Question: I have a problem regarding drawing multiple of the same objects. They end on top of each other, and their "Object values" even get added together e.g. if a zombie has "2" movement value and there is added 2 into the current level. Then when zombies are moved, they move "4" each. This does not happen if two different objects are moved e.g. Zombie and Dragon. I have created the following code based on my project - for a simpler overview. However, the behavior is the same.
It should be mentioned the objects of the same type have the same "HashCode". I have also made comments and println to help figure out the problem. Each of the 5 objects have different position (When set). However, they are rendered on top of each other and merged (Movement).
'''
EnemyDatabase enemyDatabase;
ArrayList<Enemy> enemiesInlevel = new ArrayList<Enemy>();
void setup()
{
size(600, 600);
enemyDatabase = new EnemyDatabase();
enemyDatabase.enemies.add(new Enemy("Zombie", 3));
//If dragon is added - Then it can draw both - But only once
//enemyDatabase.enemies.add(new Enemy("Dragon", 10));
//Add 10 zombies to the level
for(int i=0; i< 5;i++)
{
//5 Zombies are created and succesfully added to the database
enemiesInlevel.add(enemyDatabase.enemies.get((int)random(0, enemyDatabase.enemies.size())));;
}
for(int i=0; i<enemiesInlevel.size();i++)
{
//Sets the position of all 5 - Gives random position
Enemy enemy = enemiesInlevel.get(i);
enemy.SetPosition();
}
}
void draw()
{
background(255, 200, 0);
//Draw 5 enemies - Of index 0 (Zombie)
for(int i=0; i<enemiesInlevel.size();i++)
{
Enemy tempEnemy = enemiesInlevel.get(i);
tempEnemy.draw();
//It runs 5 times - print returns 5 total objects in enemiesInlevel
}
}
class EnemyDatabase
{
ArrayList<Enemy> enemies = new ArrayList<Enemy>();
}
class Enemy
{
String enemyName;
int enemyHealth;
PVector enemyPosition;
public Enemy(String name, int hp)
{
enemyName = name;
enemyHealth = hp;
}
public void SetPosition()
{
enemyPosition = new PVector(random(0, width), random(0, height));
//Each of the objects has a random position
println(enemyPosition);
}
public void draw()
{
rect(enemyPosition.x, enemyPosition.y, 25, 25);
}
}
'''
UPDATE
Here is an image of the problem

As the image shows from the output in the image line: The enemies have different positions when added to the array (5 different enemies) However, as the image shows, it still only displays one - And this happens because all of the sudden the positions is the same. I even tried to give a "Random position" in the "DrawImage" all of the enemies still end up having the same position
Hope you guys can figure it out. I certainly have a hard time - I usually don't work in processing Thank you
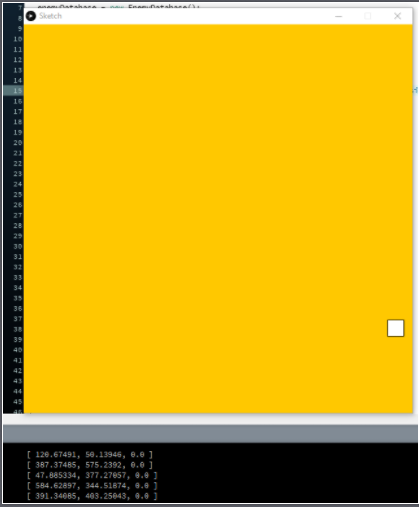
Answer: <URL> is correct. You're only ever adding a single 'Enemy' to your 'EnemiesDatabase'. So when you select 5 random enemies, you're really just selecting the same enemy 5 times.
It might look like they have different positions in your print statements, but that's because you're printing out the position every time you set it. You're setting it five times, but only the last position really counts for anything.
In other words, you're taking a single instance of 'Enemy', moving it around the screen 5 times, and printing out the position each time. But then when you draw it, only the last position you moved it to is what you see.
You need to refactor your code so you add more enemies to your 'EnemyDatabase', but please note that you're going to have similar problems no matter how many enemies are in your 'EnemyDatabsae', because you don't have any logic that makes sure you don't select the same instance twice. Even if you had 100 enemies in your database, nothing is stopping your random function from selecting the same enemy 5 times.
If I were you, I'd rethink my design. I don't really see the reason to have a separate 'EnemyDatabase' class at all. Maybe just create a function that adds X random enemies to the level, where X is a parameter? That's up to you, but your fundamental problem here is that you only have a single instance of 'Enemy'.